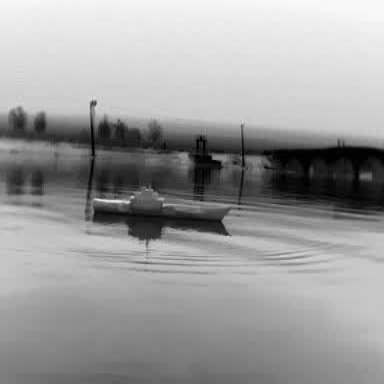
There is a warship in the infrared image.